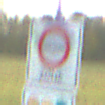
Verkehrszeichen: BeginnUmweltzone
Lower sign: FreistellungVomVerkehrsverbot1
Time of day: SunriseSunset
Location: Outdoor (Nature)
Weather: PartlyCloudy
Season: NotSpecified
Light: Natural